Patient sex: M
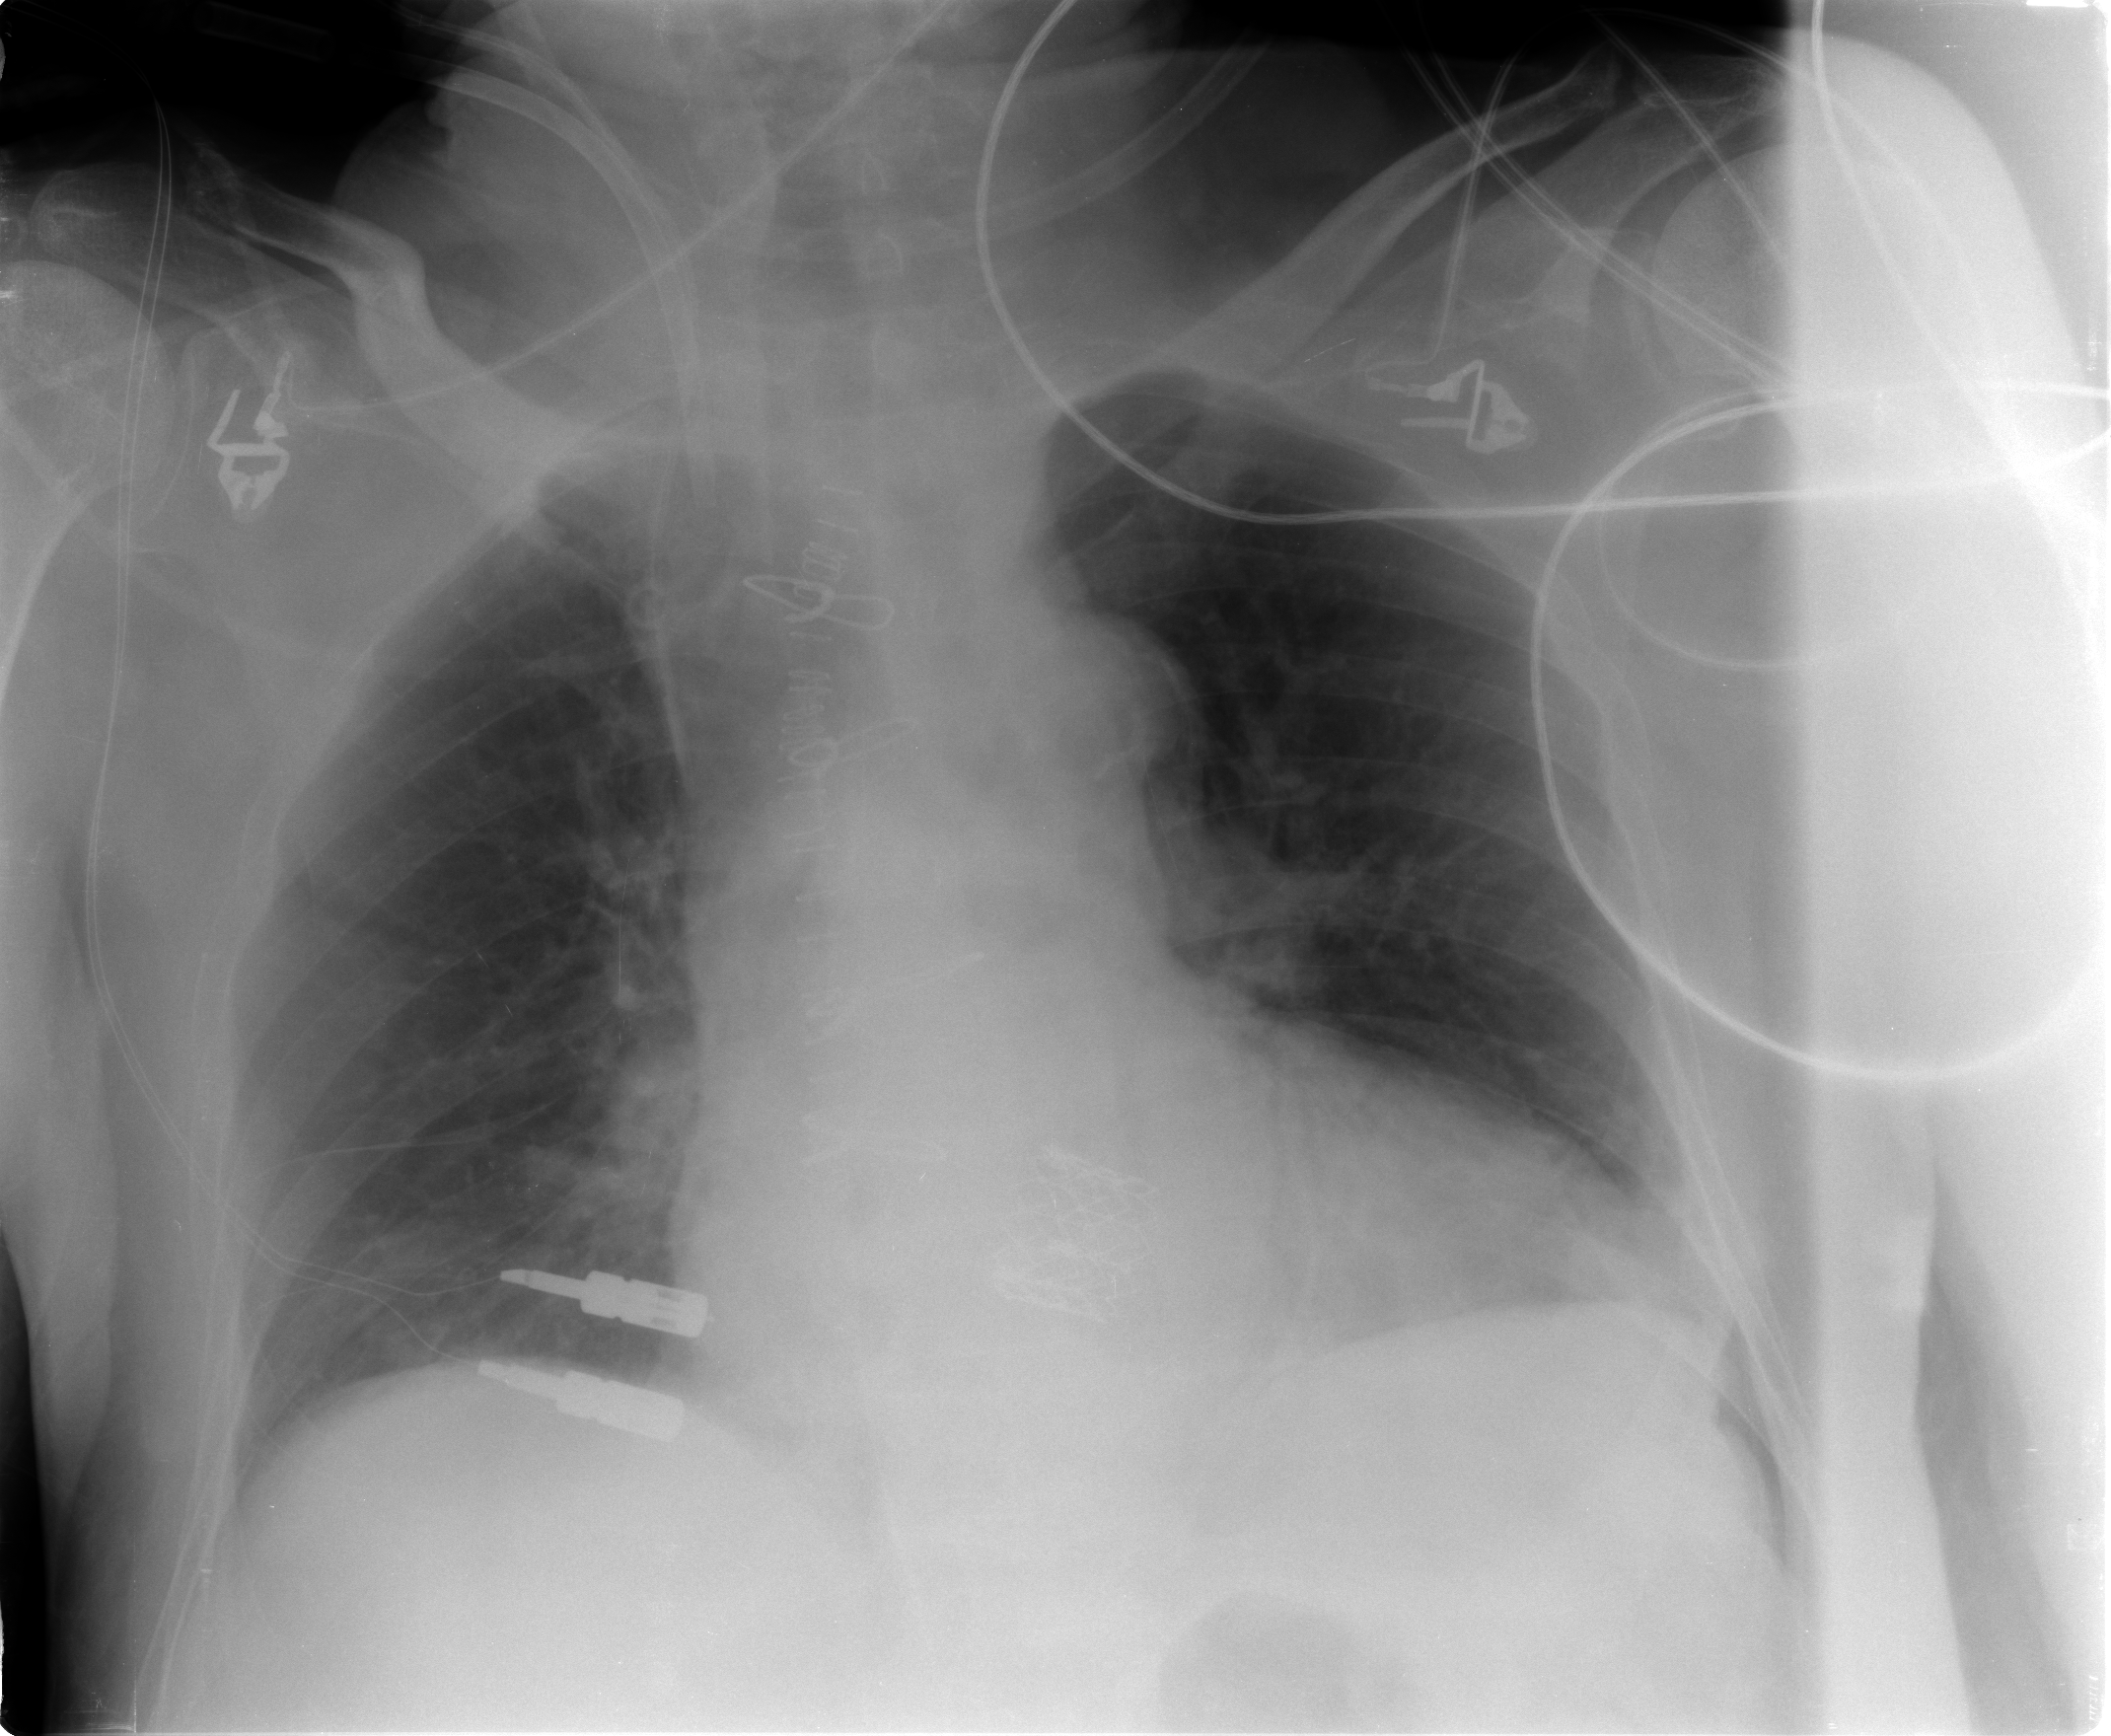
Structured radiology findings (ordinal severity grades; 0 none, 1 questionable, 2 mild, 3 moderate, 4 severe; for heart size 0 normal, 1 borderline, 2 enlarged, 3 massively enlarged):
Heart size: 2
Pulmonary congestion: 2
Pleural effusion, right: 0
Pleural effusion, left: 0
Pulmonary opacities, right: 0
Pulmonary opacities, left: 0
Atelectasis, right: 0
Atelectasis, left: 0